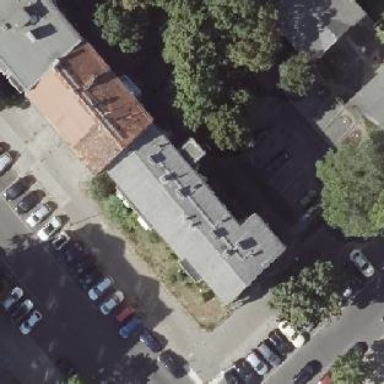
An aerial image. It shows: Yellow apartments with flat grey roof.